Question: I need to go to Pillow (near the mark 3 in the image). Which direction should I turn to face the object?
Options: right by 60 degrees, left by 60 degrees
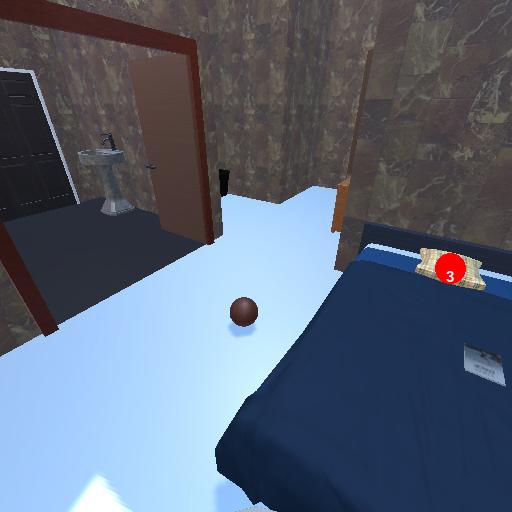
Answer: right by 60 degrees